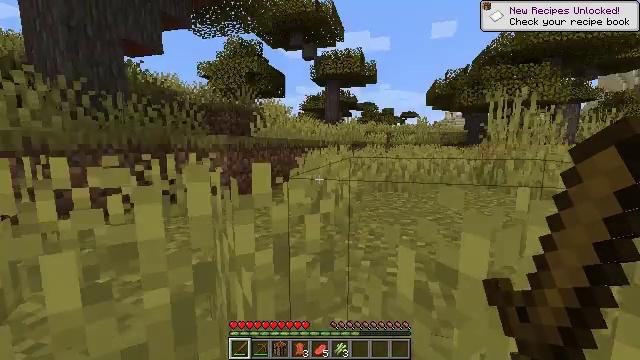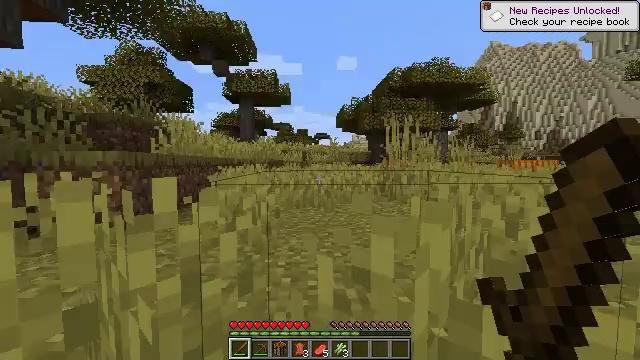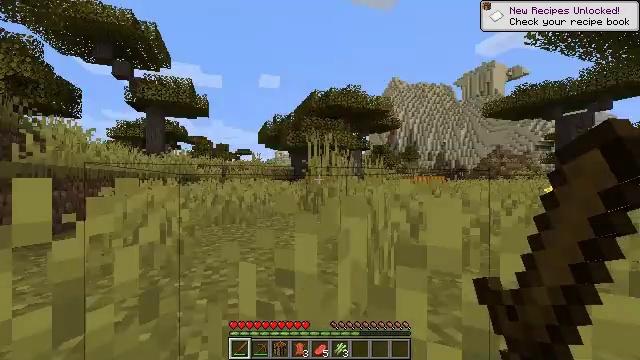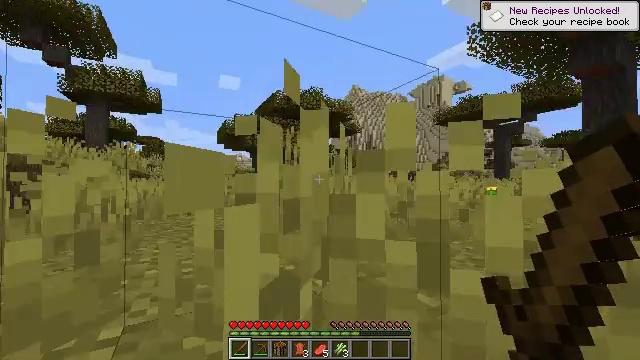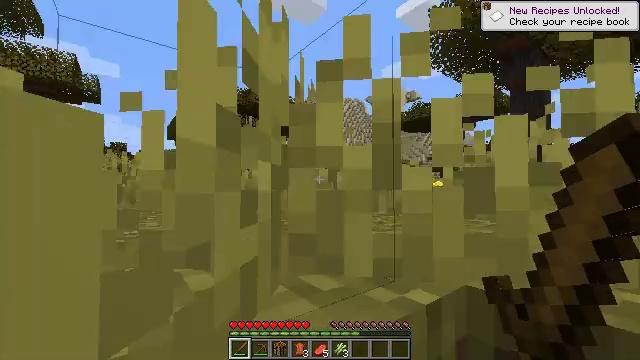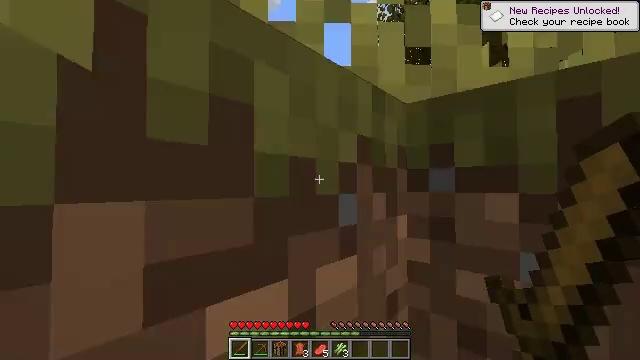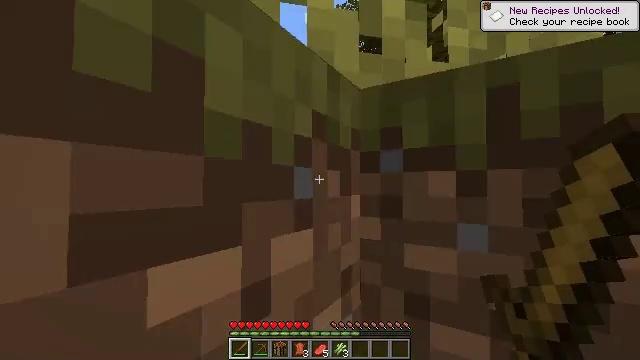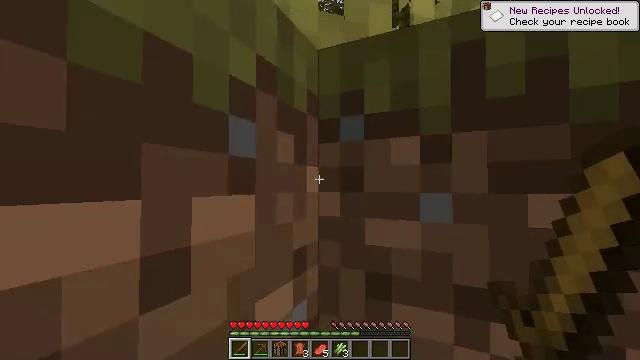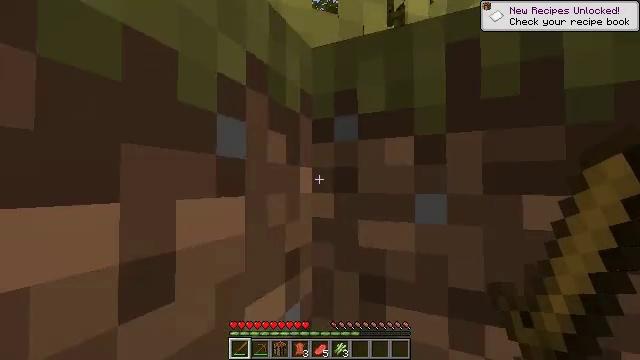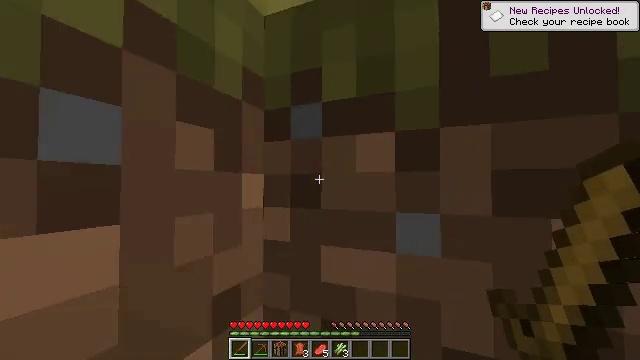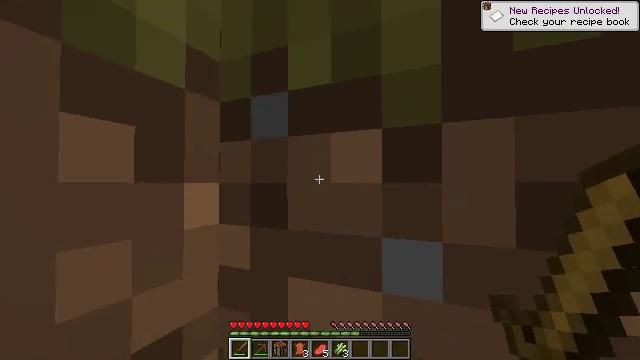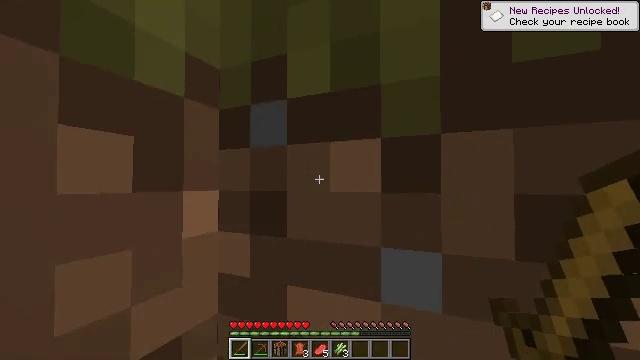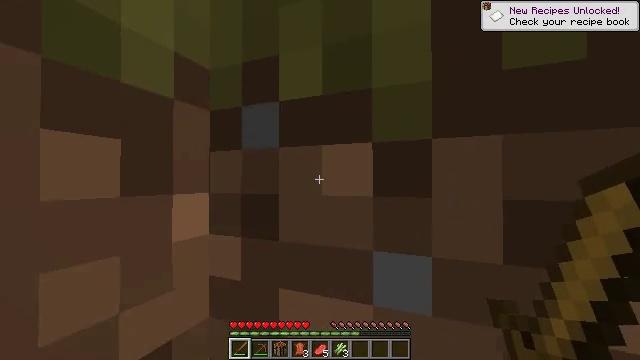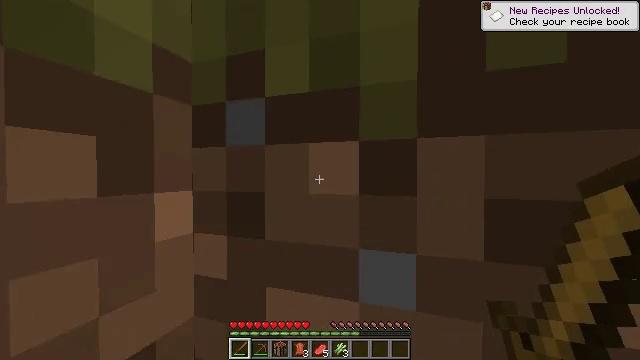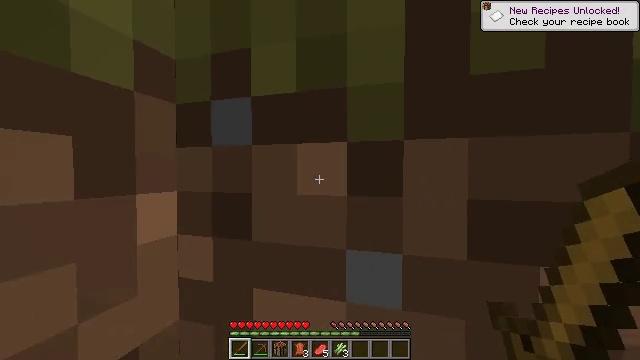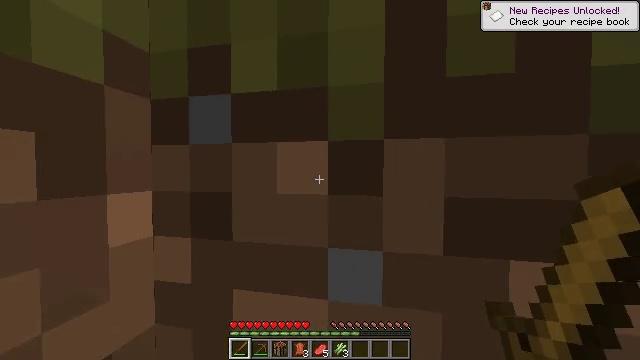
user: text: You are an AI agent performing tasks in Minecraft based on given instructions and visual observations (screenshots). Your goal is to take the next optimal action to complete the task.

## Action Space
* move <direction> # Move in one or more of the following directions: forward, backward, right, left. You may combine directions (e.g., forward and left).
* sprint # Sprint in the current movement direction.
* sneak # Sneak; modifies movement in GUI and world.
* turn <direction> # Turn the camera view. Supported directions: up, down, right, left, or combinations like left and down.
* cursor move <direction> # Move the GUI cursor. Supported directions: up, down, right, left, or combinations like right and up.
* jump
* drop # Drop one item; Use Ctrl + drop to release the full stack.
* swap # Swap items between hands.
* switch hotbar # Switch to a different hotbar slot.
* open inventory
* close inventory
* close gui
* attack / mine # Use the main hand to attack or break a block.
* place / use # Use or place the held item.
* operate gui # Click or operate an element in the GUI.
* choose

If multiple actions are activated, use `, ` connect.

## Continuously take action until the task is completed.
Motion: motion action
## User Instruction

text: Gather grass block for landscaping.
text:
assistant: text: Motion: move forward, turn right and up, jump
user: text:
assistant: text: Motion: move forward, turn right and up, jump
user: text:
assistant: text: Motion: move forward, turn right and up
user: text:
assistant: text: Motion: move forward, turn right
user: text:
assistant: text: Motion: move forward, turn right
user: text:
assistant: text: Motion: move forward, turn right
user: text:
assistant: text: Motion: move forward, turn right
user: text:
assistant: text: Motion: move forward
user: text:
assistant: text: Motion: move forward
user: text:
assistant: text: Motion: move forward
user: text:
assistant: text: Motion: move forward
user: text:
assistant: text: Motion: move forward, turn right
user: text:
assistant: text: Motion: move forward, turn right and down
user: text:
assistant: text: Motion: move forward, sprint, turn right
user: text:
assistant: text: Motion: move forward, sprint, turn right
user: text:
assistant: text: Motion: move forward, sprint, turn right
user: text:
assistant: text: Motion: move forward, sprint, turn right
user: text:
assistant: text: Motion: move forward, sprint, turn right
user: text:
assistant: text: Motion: move forward, sprint
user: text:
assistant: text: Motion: move forward, sprint
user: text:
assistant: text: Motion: move forward, sprint
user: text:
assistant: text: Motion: move forward, sprint
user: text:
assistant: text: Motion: move forward, sprint
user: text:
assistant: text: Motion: move forward, sprint
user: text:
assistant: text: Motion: attack / mine
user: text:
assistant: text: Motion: attack / mine
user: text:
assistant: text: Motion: attack / mine
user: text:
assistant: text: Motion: attack / mine
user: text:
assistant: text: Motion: attack / mine
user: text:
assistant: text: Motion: attack / mine